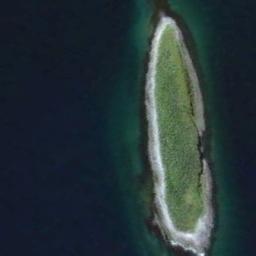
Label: island